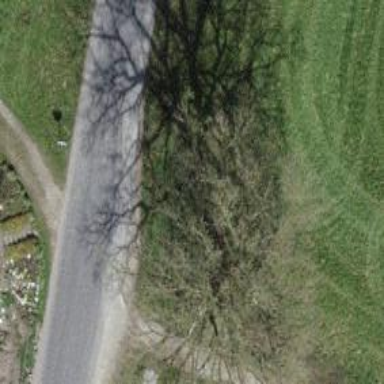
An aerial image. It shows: Beautiful tree in nature.